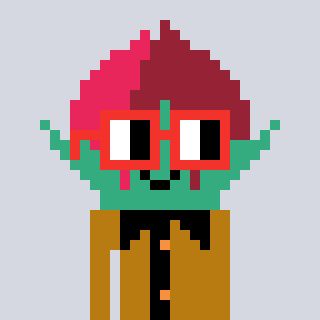
a pixel art character with square red glasses, a rosebud-shaped head and a gold-colored body on a cool background